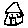
Label: house